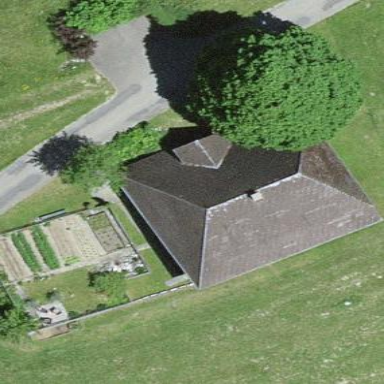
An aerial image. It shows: Farm building.